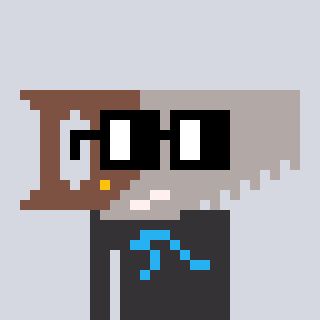
a pixel art character with square black glasses, a saw-shaped head and a grayscale-colored body on a cool background